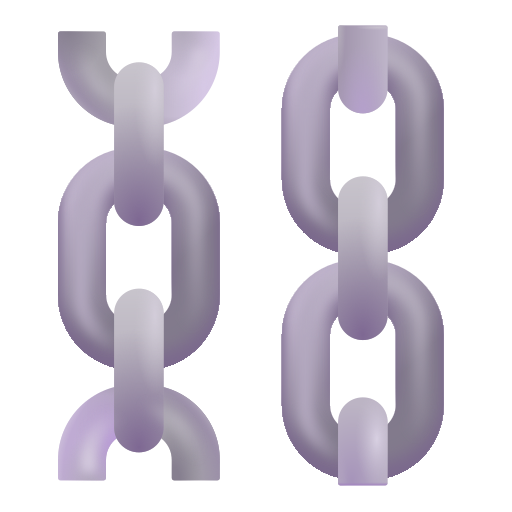
chains color